Field crop: maize
Growth stage: 2
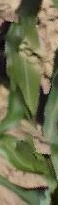
Species: maize